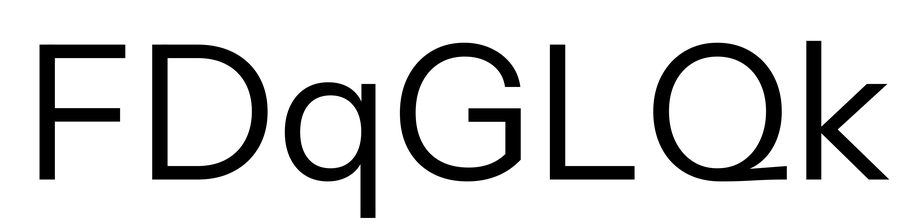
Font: InstrumentSans_Regular